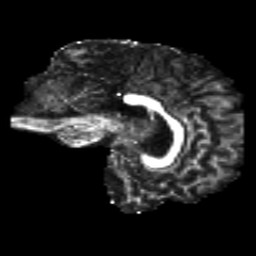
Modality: FA
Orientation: sagittal
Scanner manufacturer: siemens
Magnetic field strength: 3 T
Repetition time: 4.16 s
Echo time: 0.0806 s